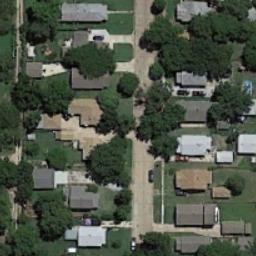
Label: medium_residential